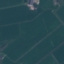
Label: Pasture